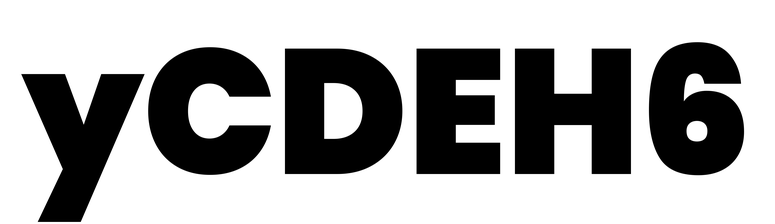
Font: Poppins-Black